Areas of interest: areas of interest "Scenic Spot"
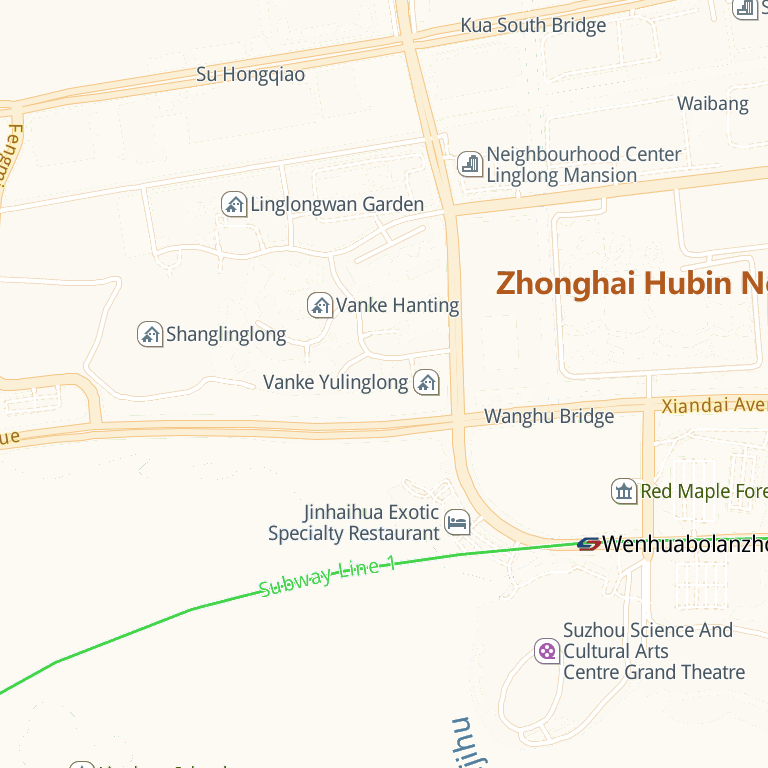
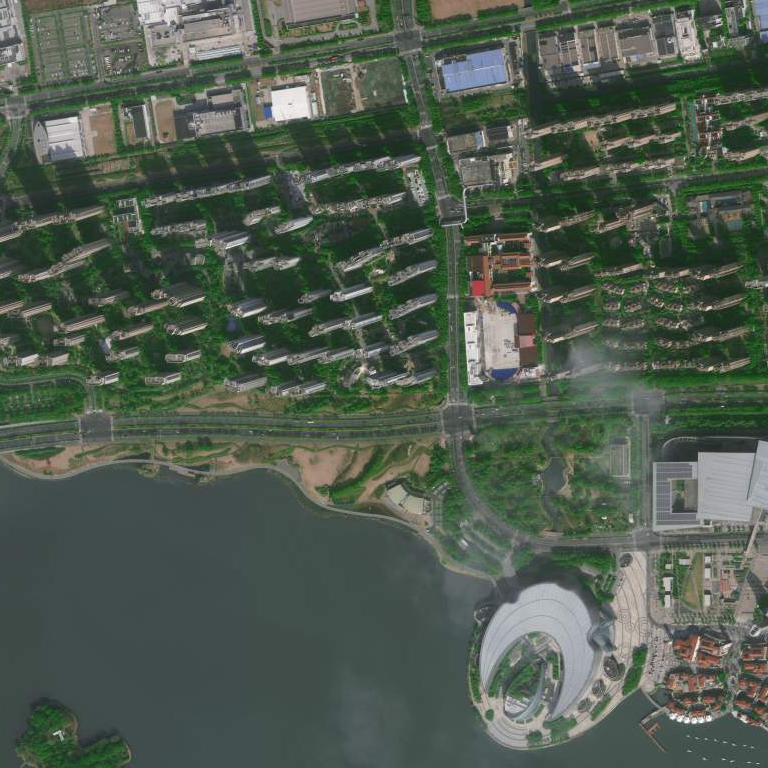